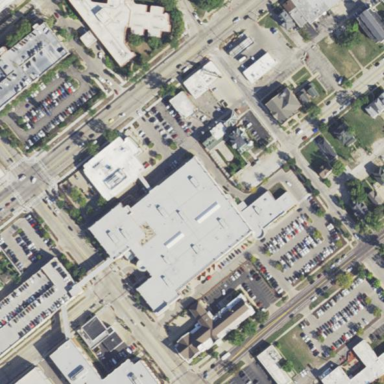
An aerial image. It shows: Clinic building providing healthcare services.